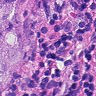
Metastatic tissue present: yes